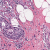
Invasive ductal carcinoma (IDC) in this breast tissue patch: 1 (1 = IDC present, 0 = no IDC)